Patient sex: M
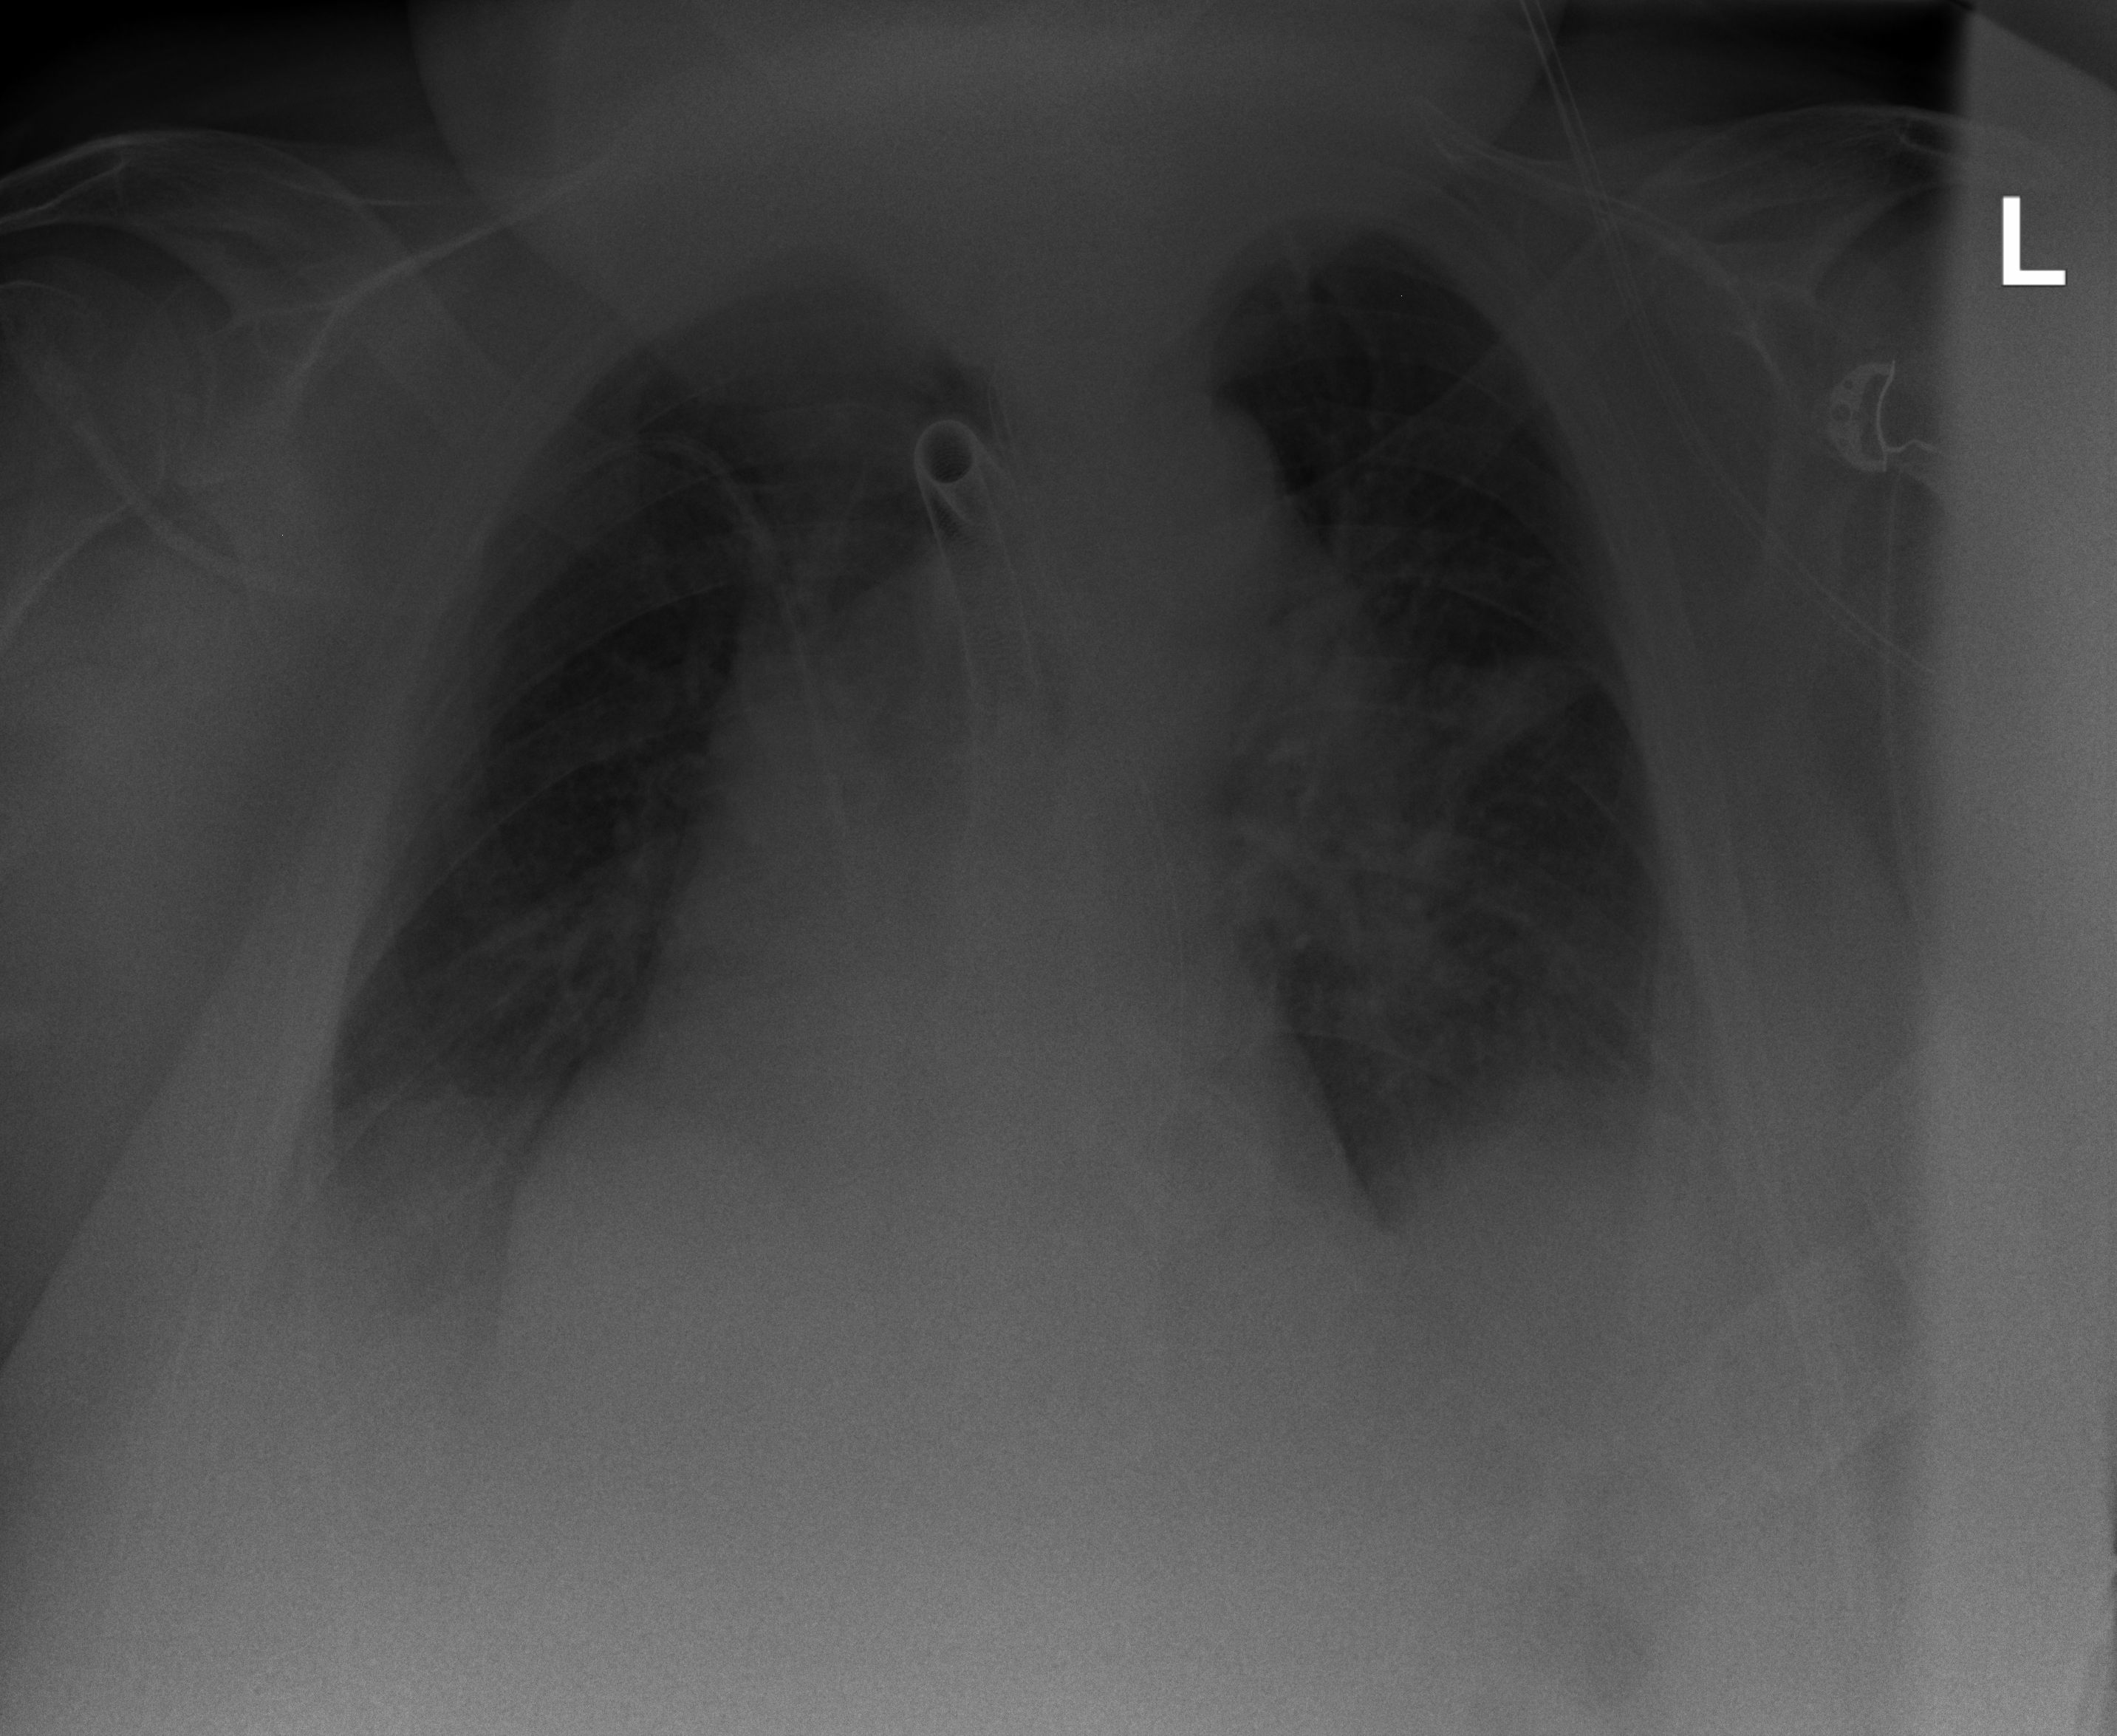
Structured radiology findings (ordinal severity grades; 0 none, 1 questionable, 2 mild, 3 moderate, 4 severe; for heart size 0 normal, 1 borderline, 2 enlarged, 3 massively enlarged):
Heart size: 2
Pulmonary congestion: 2
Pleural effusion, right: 2
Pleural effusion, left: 2
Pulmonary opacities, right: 0
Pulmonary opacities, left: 2
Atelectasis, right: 2
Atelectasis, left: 2